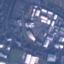
Land use / land cover class: Industrial